Question: I am trying to create a violin plot for a database with one dependent variable and three factors (CHANGE_TYPE, IA_TYPE, PRESENTATION). I can create a violin plot with 4 violins using:
'''
p <- ggplot(data, aes(factor(CHANGE_TYPE), mean_reading_rate))
p <- p + geom_violin(aes(fill = IA_TYPE))
'''
which produces the following:

However, that leaves out one factor. What I would like to do is merge two such plots horizontally so that they share a further, wider X axis showing the values of the factor PRESENTATION (which is currently just being averaged across, I suspect).
Any idea how I might achieve that?
: Apologies for not including the data. It looks something like this.
'''
Participant CHANGE_TYPE PRESENTATION IA_TYPE mean_reading_rate stdev_reading_rate
1 Accidental 1 non_target 80.73478 83.58174
1 Accidental 1 target 50.50102 32.69693
1 Accidental 2 non_target 73.10850 78.39836
1 Accidental 2 target 54.38447 45.92599
1 Substantive 1 non_target 68.96310 64.04057
1 Substantive 1 target 63.66268 25.35560
1 Substantive 2 non_target 60.08031 71.11967
1 Substantive 2 target 66.63825 59.14888
2 Accidental 1 non_target 56.52367 61.98396
2 Accidental 1 target 44.49227 40.71171
2 Accidental 2 non_target 68.21995 79.33617
2 Accidental 2 target 47.27487 28.70954
2 Substantive 1 non_target 53.29330 65.13060
2 Substantive 1 target 33.96295 21.49306
2 Substantive 2 non_target 51.28319 62.61050
2 Substantive 2 target 59.85926 63.77074
3 Accidental 1 non_target 56.25112 64.13430
3 Accidental 1 target 34.22665 18.58870
3 Accidental 2 non_target 47.78169 64.05134
3 Accidental 2 target 45.62304 79.84651
3 Substantive 1 non_target 54.82215 69.43809
3 Substantive 1 target 39.66745 22.40827
3 Substantive 2 non_target 40.58735 61.09965
3 Substantive 2 target 73.39946 80.98760
'''
CHANGE_TYPE, PRESENTATION, and IA_TYPE are factors with two levels each.
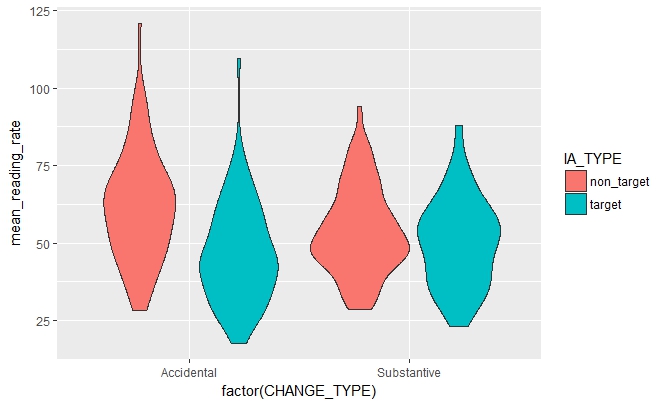
Answer: The solution is to combine two variables in one x axis factor, before plotting.
You don't need to plot two plots subsequently, because with ggplot there are several options to do this in one step:
The data:
'''
str <- '
Participant CHANGE_TYPE PRESENTATION IA_TYPE mean_reading_rate stdev_reading_rate
1 Accidental 1 non_target 80.73478 83.58174
1 Accidental 1 target 50.50102 32.69693
1 Accidental 2 non_target 73.10850 78.39836
1 Accidental 2 target 54.38447 45.92599
1 Substantive 1 non_target 68.96310 64.04057
1 Substantive 1 target 63.66268 25.35560
1 Substantive 2 non_target 60.08031 71.11967
1 Substantive 2 target 66.63825 59.14888
2 Accidental 1 non_target 56.52367 61.98396
2 Accidental 1 target 44.49227 40.71171
2 Accidental 2 non_target 68.21995 79.33617
2 Accidental 2 target 47.27487 28.70954
2 Substantive 1 non_target 53.29330 65.13060
2 Substantive 1 target 33.96295 21.49306
2 Substantive 2 non_target 51.28319 62.61050
2 Substantive 2 target 59.85926 63.77074
3 Accidental 1 non_target 56.25112 64.13430
3 Accidental 1 target 34.22665 18.58870
3 Accidental 2 non_target 47.78169 64.05134
3 Accidental 2 target 45.62304 79.84651
3 Substantive 1 non_target 54.82215 69.43809
3 Substantive 1 target 39.66745 22.40827
3 Substantive 2 non_target 40.58735 61.09965
3 Substantive 2 target 73.39946 80.98760
'
file <- textConnection(str)
data <- read.table(file, header = T)
'''
The plots:
'''
library(ggplot2)
'''
, use 'facet_grid'
'''
p <- ggplot(data, aes(factor(CHANGE_TYPE), mean_reading_rate))
p <- p + geom_violin(aes(fill = IA_TYPE))
p + facet_grid(.~PRESENTATION)
'''
, use 'interaction' between both factors of interest
'''
ggplot(data, aes(factor(interaction(CHANGE_TYPE,PRESENTATION)), mean_reading_rate)) +
geom_violin(aes(fill = IA_TYPE))
'''
<URL>
<URL>